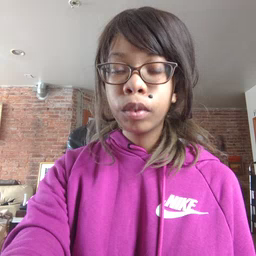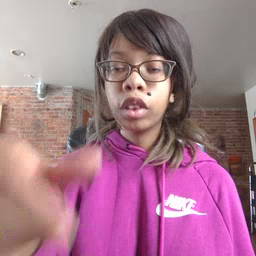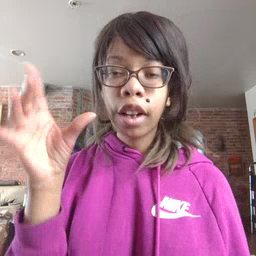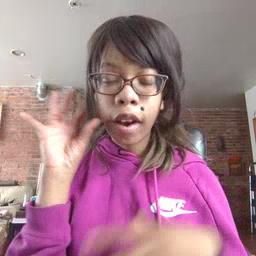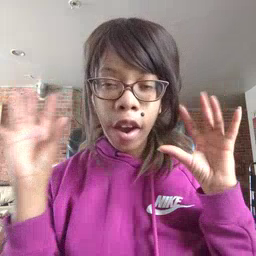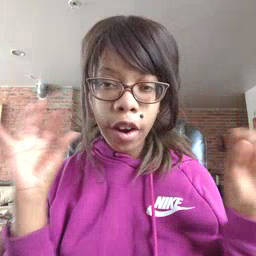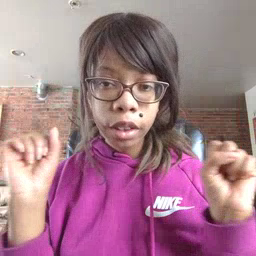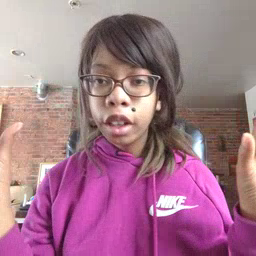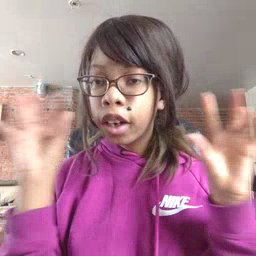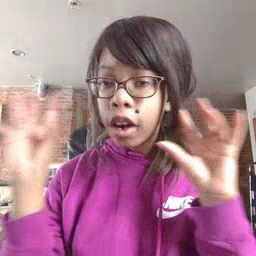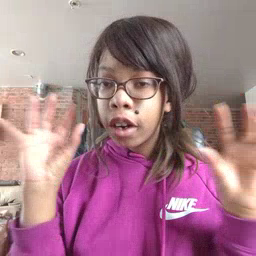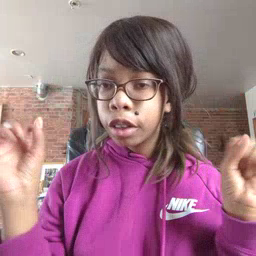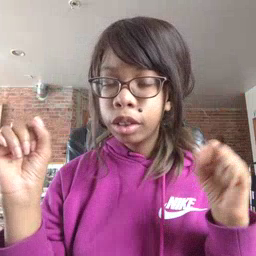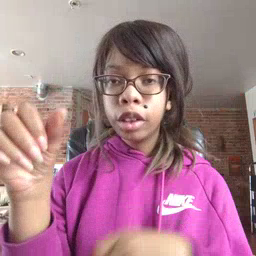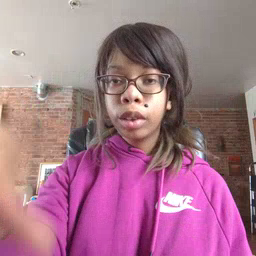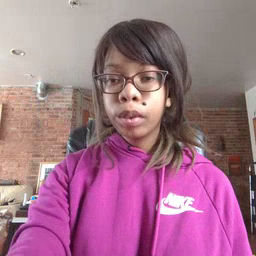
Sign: loud